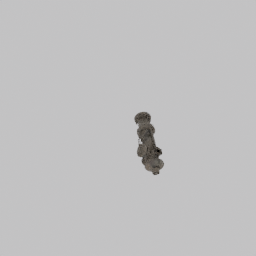
Label: architecture